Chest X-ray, PA view. Patient: 90 years old, sex F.
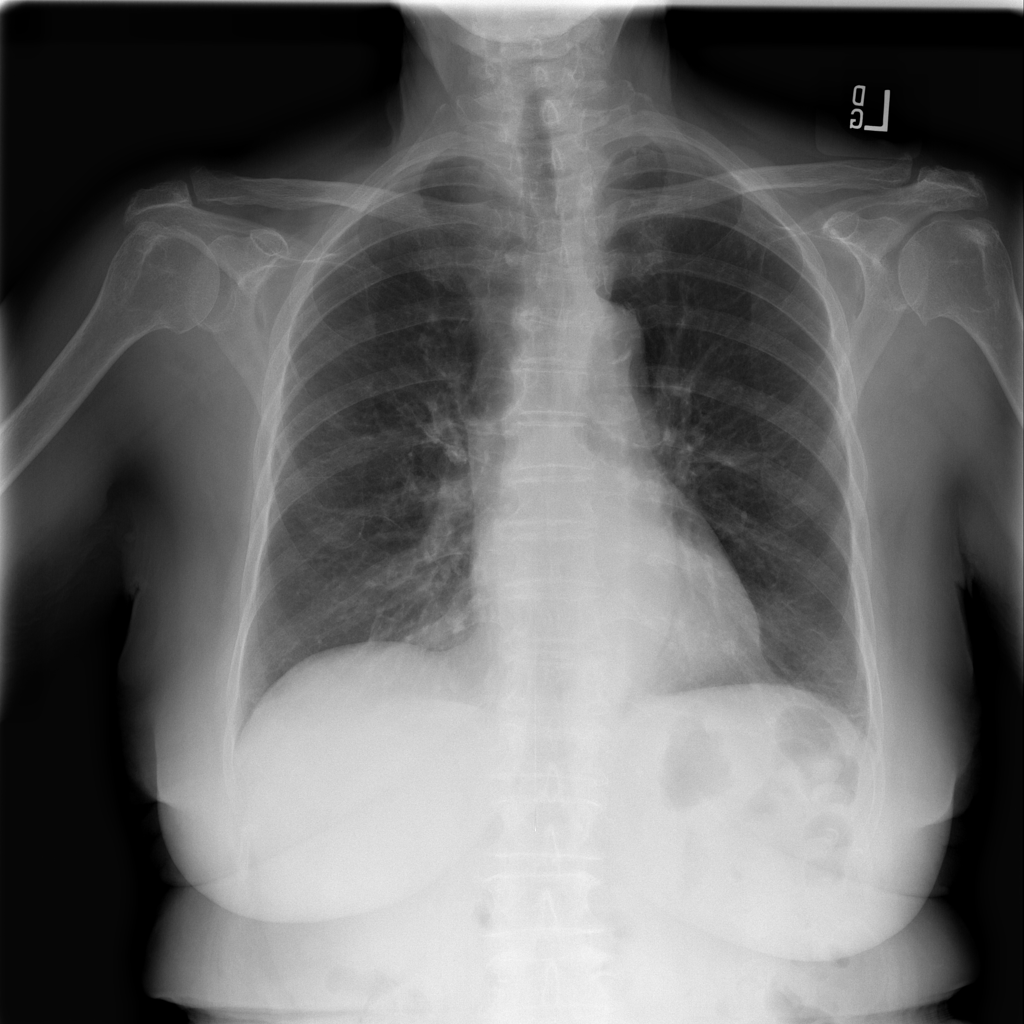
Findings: Atelectasis, Pleural_Thickening